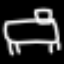
Label: bed